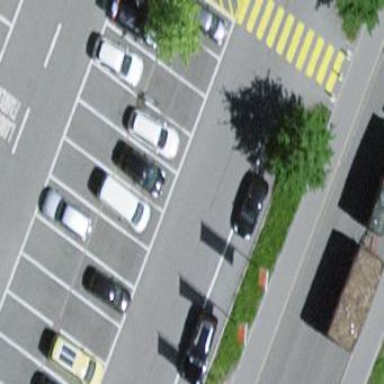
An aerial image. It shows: Parking space.